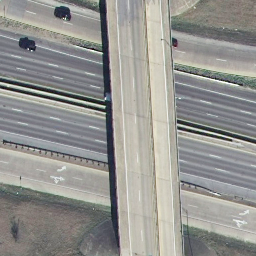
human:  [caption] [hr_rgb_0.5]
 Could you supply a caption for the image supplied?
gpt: An overpass cross the roads diagonally with some cars on the roads .

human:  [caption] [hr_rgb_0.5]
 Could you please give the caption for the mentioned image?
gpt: An overpass cross the roads diagonally with some cars on the roads .

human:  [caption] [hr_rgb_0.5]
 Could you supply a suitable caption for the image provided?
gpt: An overpass go across the roads diagonally .

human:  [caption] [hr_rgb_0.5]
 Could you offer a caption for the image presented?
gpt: An overpass go across the roads diagonally with lawn surounded .

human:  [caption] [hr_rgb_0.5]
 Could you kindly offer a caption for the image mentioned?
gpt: An overpass go across the roads with lawn surrounded .